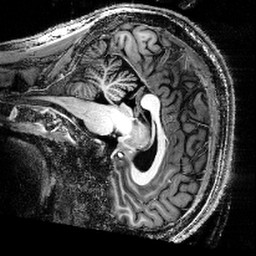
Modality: T1w
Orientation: sagittal
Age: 26
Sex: female
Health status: healthy
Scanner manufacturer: siemens
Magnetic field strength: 9.4 T
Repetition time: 6 s
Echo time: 0.0023 s